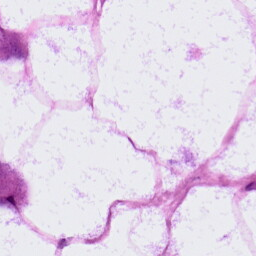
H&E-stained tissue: LymphNode